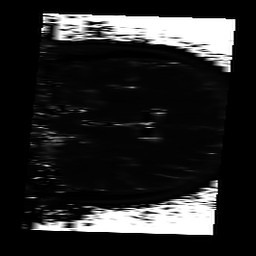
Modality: T2map
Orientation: coronal
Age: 37
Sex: male
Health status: ill